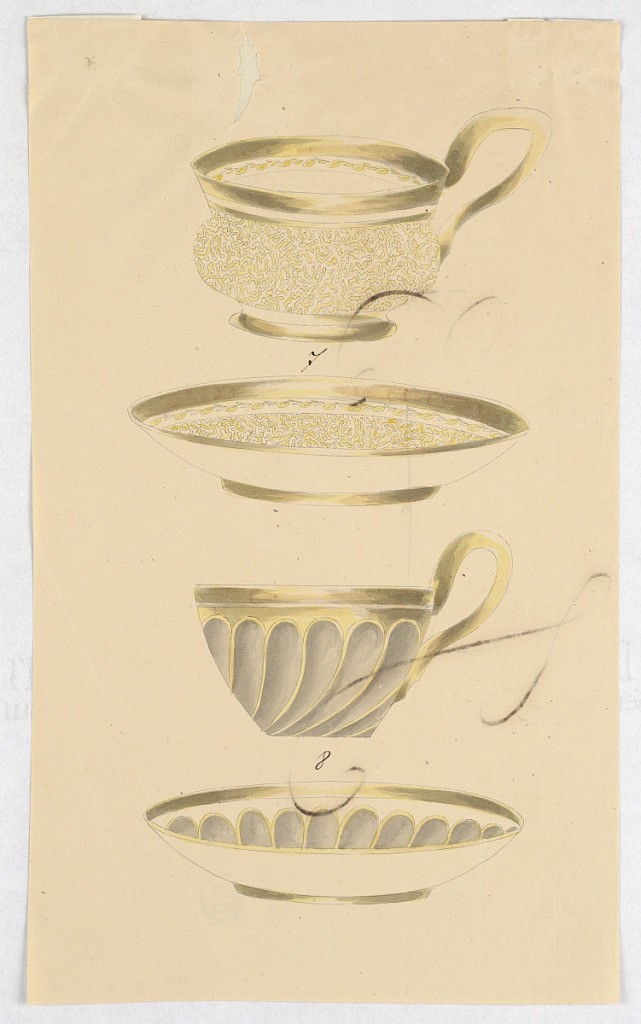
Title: Sample Sheet, Two Designs for Cups and Saucers
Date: ca. 1825
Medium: Brush and gray, yellow, brown watercolor on cream paper
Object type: Drawing
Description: Two designs for cups and saucers probably made of cut glass, opal, hyalite. Arranged in a vertical row showing a cup at top, a saucer below, the number "7" inscribed in pen and black ink in the interval between. Second design for a cup and saucer below with the number "8" inscribed in pen and black ink in the interval between. The cup handles are at right. The decorating in the upper designs are variations of the lower ones in 1938-88-732 (framing bands and garlands with vermicular ornamentation) and the decorating in the lower designs consists of gold framing bands and gray flutes.